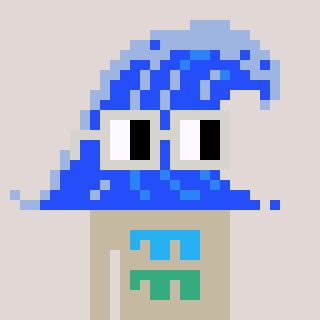
a pixel art character with square light gray glasses, a wave-shaped head and a bege-colored body on a warm background